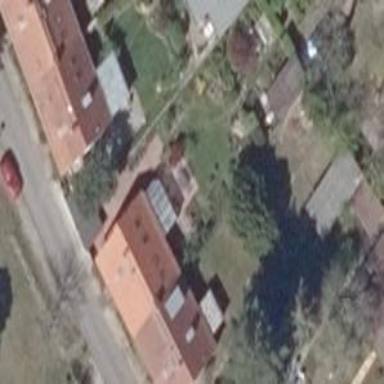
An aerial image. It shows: Gabled roof with roof tiles on terrace building. The roof orientation is along the building.